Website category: sports
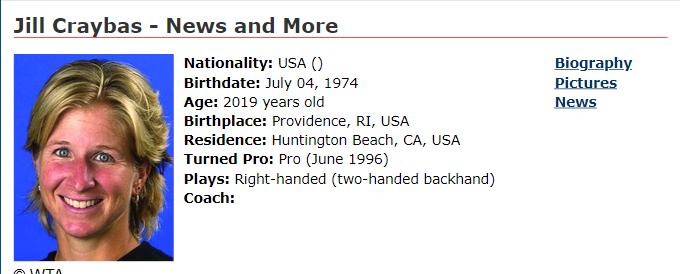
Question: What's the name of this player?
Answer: Jill Craybas

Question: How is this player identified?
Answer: Jill Craybas

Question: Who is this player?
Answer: Jill Craybas

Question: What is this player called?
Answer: Jill Craybas

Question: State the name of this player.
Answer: Jill Craybas

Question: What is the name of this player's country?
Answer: USA

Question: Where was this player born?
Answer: USA

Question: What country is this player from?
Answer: USA

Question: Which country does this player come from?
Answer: USA

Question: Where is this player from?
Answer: USA

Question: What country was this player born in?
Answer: USA

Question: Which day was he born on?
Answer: July 04, 1974

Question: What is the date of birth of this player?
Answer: July 04, 1974

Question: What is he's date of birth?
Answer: July 04, 1974

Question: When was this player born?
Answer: July 04, 1974

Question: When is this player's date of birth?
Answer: July 04, 1974

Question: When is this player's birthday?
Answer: July 04, 1974

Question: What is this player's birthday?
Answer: July 04, 1974

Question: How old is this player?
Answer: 2019 years old

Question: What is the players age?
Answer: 2019 years old

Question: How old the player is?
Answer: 2019 years old

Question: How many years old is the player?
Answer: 2019 years old

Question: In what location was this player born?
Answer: Providence, RI, USA

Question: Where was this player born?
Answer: Providence, RI, USA

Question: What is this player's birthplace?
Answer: Providence, RI, USA

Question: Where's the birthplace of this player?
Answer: Providence, RI, USA

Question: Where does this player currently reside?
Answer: Huntington Beach, CA, USA

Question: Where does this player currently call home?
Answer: Huntington Beach, CA, USA

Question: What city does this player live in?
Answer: Huntington Beach, CA, USA

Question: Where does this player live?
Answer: Huntington Beach, CA, USA

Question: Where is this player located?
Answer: Huntington Beach, CA, USA

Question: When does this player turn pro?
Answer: Pro (June 1996)

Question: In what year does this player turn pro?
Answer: Pro (June 1996)

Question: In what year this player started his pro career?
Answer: Pro (June 1996)

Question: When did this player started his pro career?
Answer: Pro (June 1996)

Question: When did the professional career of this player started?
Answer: Pro (June 1996)

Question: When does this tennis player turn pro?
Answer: Pro (June 1996)

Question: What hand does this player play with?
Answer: Right-handed (two-handed backhand)

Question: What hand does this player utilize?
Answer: Right-handed (two-handed backhand)

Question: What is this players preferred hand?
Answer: Right-handed (two-handed backhand)

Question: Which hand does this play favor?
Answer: Right-handed (two-handed backhand)

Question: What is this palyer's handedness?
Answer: Right-handed (two-handed backhand)